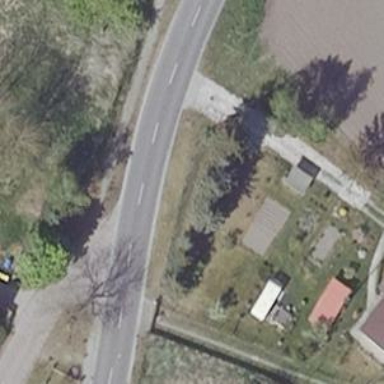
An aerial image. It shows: Secondary road with asphalt surface and sidewalks on both sides.